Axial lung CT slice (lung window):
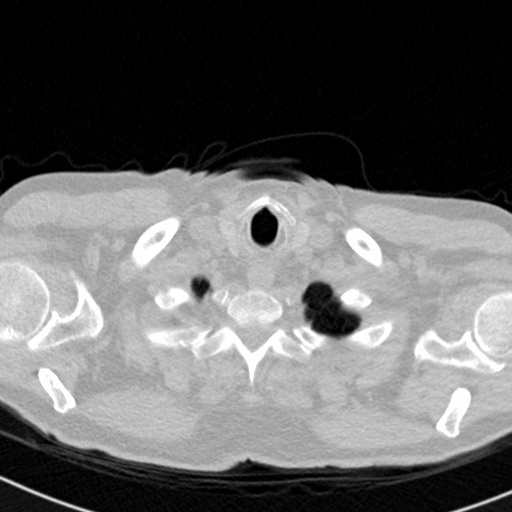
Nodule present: no